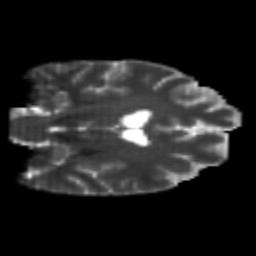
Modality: T2w
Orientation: coronal
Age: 22
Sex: female
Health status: healthy
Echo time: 0.074 s